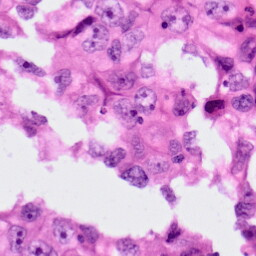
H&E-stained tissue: Lung